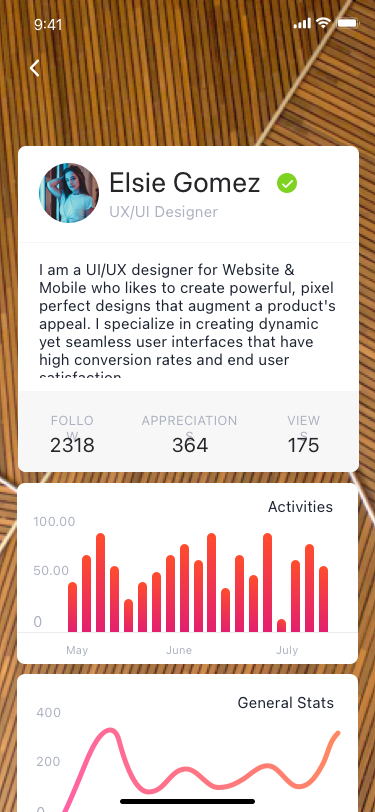
Text in this UI design:
UX/UI Designer
Elsie Gomez
Follow
APPRECIATIONS
VIEWS
2318
364
175
I am a UI/UX designer for Website & Mobile who likes to create powerful, pixel perfect designs that augment a product's appeal. I specialize in creating dynamic yet seamless user interfaces that have high conversion rates and end user satisfaction.

I can design you a unique UI for your mobile app for any resolution as per your demand & Specification for IOS & Android.
0
100.00
50.00
May
June
July
Activities
0
400
200
General Stats